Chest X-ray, AP view. Patient: 47 years old, sex M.
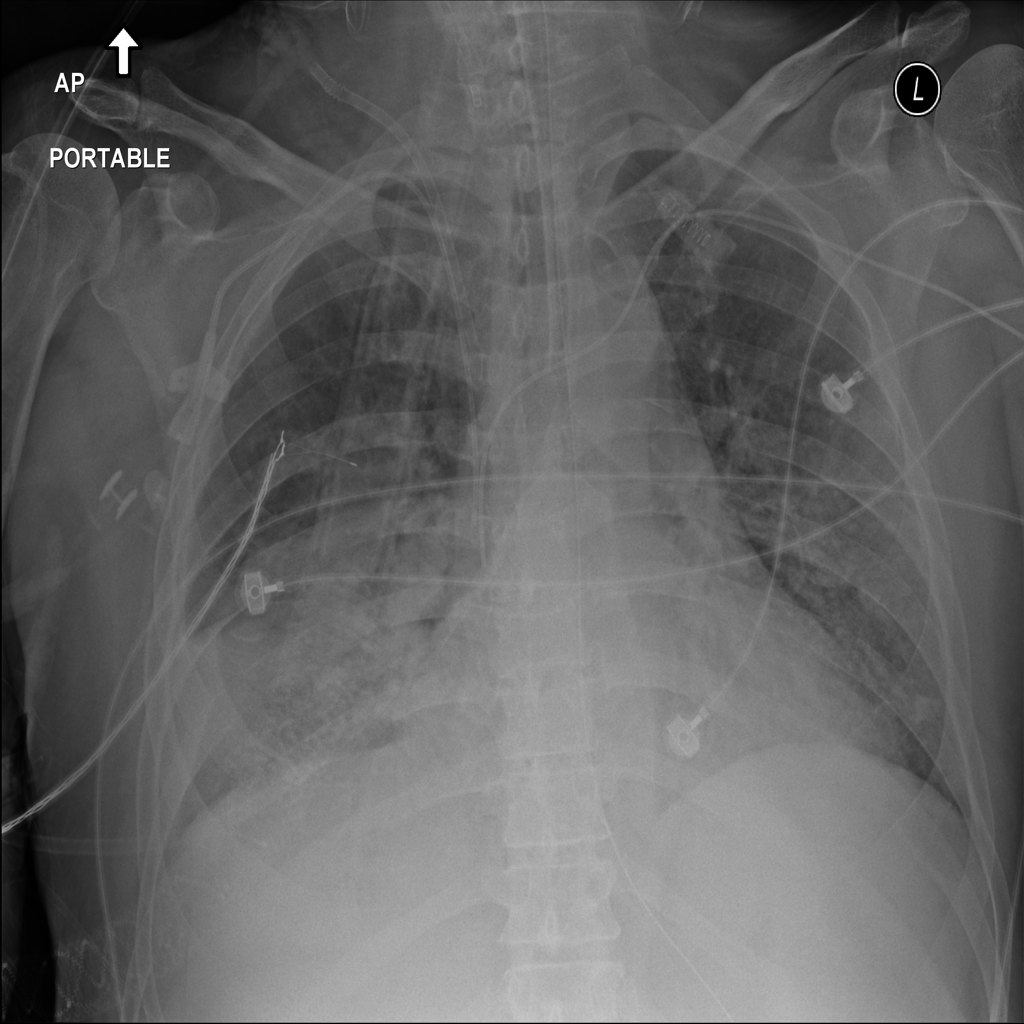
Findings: Effusion, Infiltration